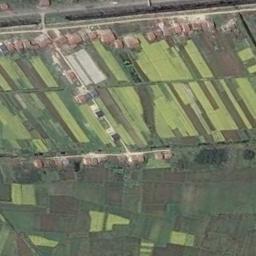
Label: rectangular_farmland